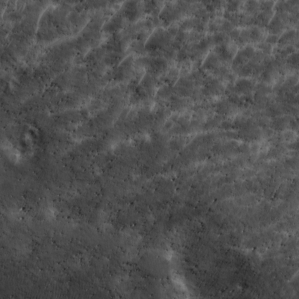
Label: non_frost